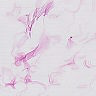
Metastatic tissue present: no